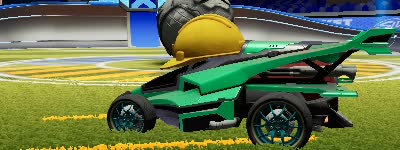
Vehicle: aftershock